Question: I am trying to compare two different classification of a serie of elements. Suppose I want to obtain a graphic like this:

Obtained with the following iPython session:
'''
In [1]: df
Out[1]:
<class 'pandas.core.frame.DataFrame'>
Index: 446 entries, element0 to element445
Data columns (total 2 columns):
Classification1 446 non-null values
Classification2 446 non-null values
dtypes: int64(2)
In [2]: pylab.pcolor(df, cmap='Oranges')
Out[2]: <matplotlib.collections.PolyCollection at 0x55dc650>
In [3]: pl.show()
'''
1) How can I see if the same color is used for the same value in the two classification? Ie. how can I test if element1, which has the same color over the two classification, has also the same value (for example is classified as 1 both in Classification1 and in Classification2)?
I tried to use 'pl.legend()' but it tells me:
'''
In [54]: pl.legend()
/usr/lib/pymodules/python2.7/matplotlib/axes.py:4486: UserWarning: No labeled objects found. Use label='...' kwarg on individual plots.
warnings.warn("No labeled objects found. "
'''
2) Is there a better way to compare graphically the two classifications?
Thanks
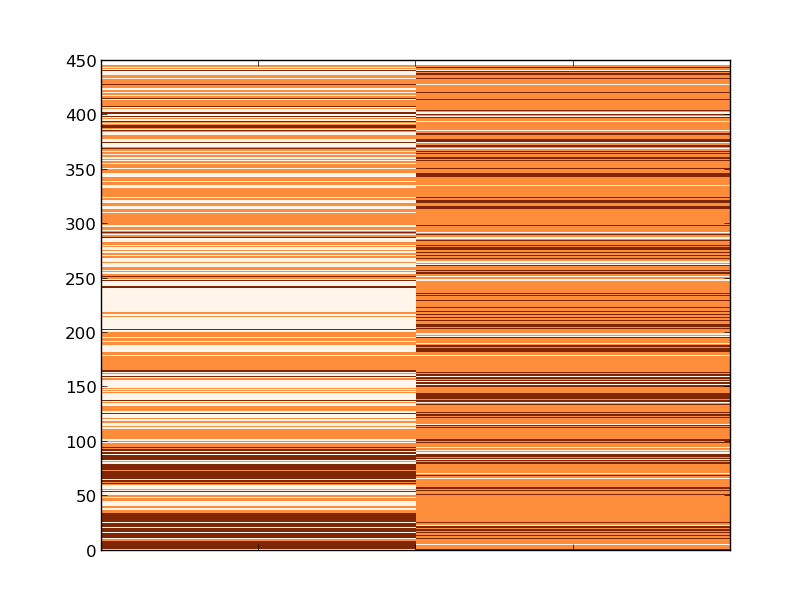
Answer: I think this is more in line with what you want compared to your previous answer
'''
levels = [0.0, 1.0, 2.0]
a = np.random.choice(levels, size=10)
a_array = np.vstack((a, a)).T
b = np.random.choice(levels, size=10)
b_array = np.vstack((b, b)).T
ax = plt.subplot(121)
CS = ax.contourf(a_array, 2, level=levels, colors=('r', 'g', 'b'))
ax = plt.subplot(122)
CS = ax.contourf(b_array, 2, level=levels, colors=('r', 'g', 'b'))
Cbar = plt.colorbar(CS)
Cbar.set_ticks(levels)
Cbar.set_ticklabels(["series 1", "series 2", "series 3"])
'''

As far as I know 'pcolor' is unable to set the labels in this way. Although if it could that qwould be a better way to do it